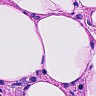
Metastatic tissue present: no